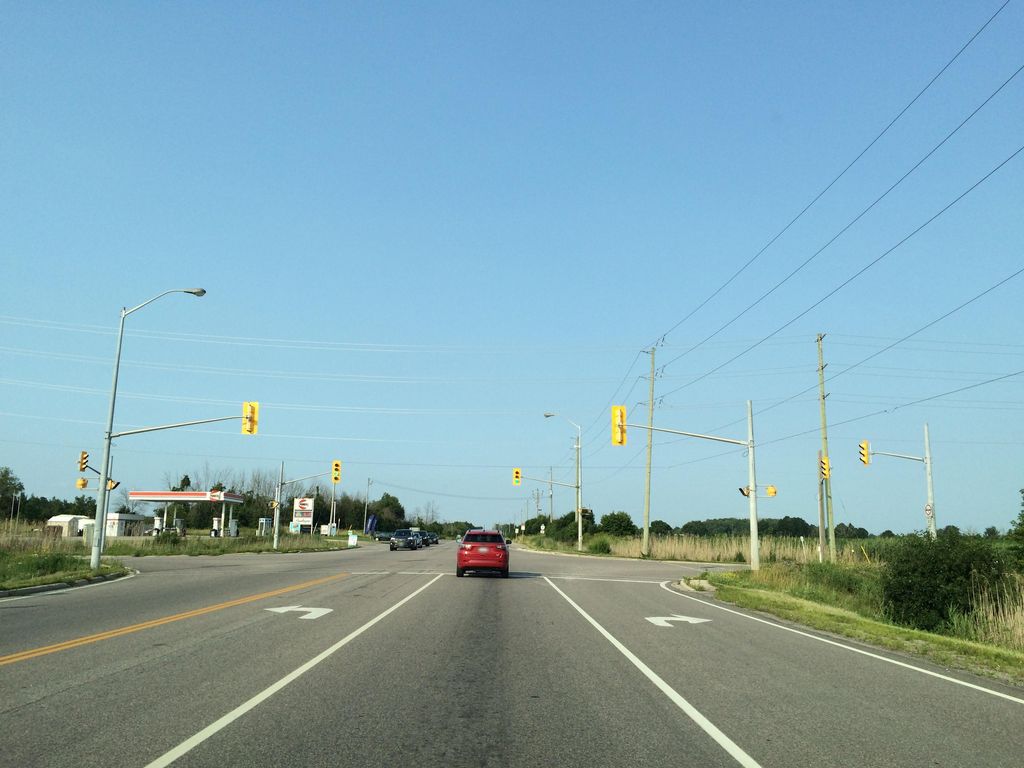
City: kitchener-waterloo